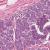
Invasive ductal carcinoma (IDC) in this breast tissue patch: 0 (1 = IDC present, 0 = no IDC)